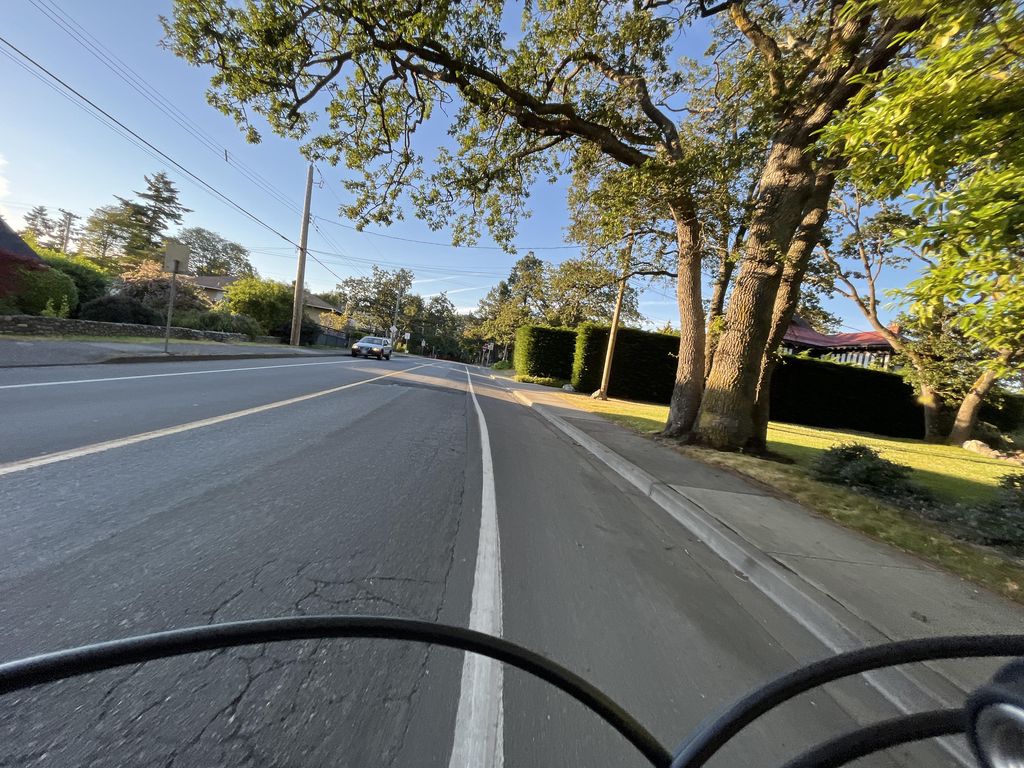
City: victoria